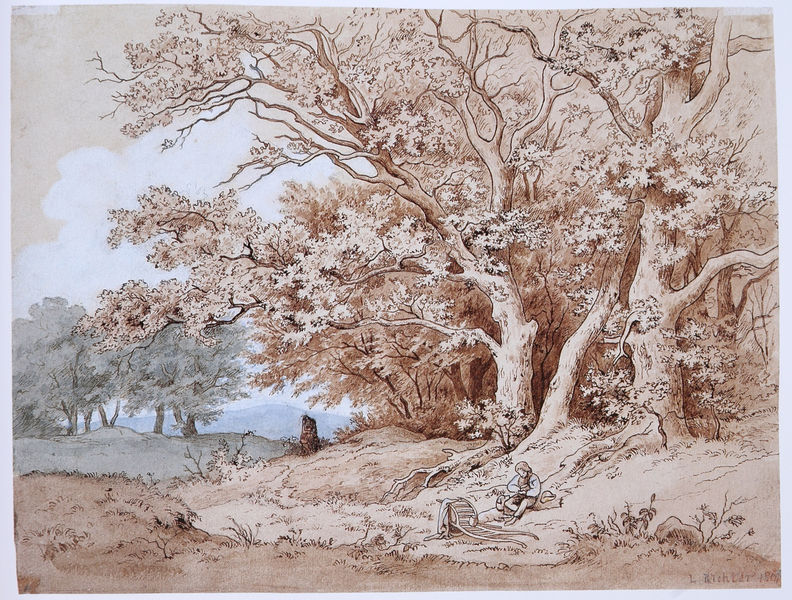
Titel: Der Große Garten bei Dresden
Künstler: Ludwig Richter
Standort: Schweinfurt
Institution: Museum Georg Schäfer
Schlagwörter: baum, berg, blau, blätter, himmel, laub, mann, meer, weiß, wolken, aquarell, bäume, gelb, grün, landschaft, ocker, sitzen, äste, ausschnitt, braun, frau, grau, hintergrund, holz, hut, männer, orange, skizze, strasse, vordergrund, zeichnung, gras, hund, rasen, rot, tuch, weg, wiese, wolke, beige, flasche, hemd, blass, mensch, stein, steine, tragen, signatur, ast, feld, felder, ferne, gräser, horizont, hügel, kalt, natur, stamm, weide, zweige, busch, einsam, pfad, sträucher, wiesen, boden, sitzend, händler, kind, pflanze, pflanzen, krone, rechts, rosa, wald, karren, japan, sommer, papier, ruhe, studie, gepäck, kiepe, kraxe, last, trage, berge, gebirge, hang, hellbraun, grafik, herbst, winter, idylle, pause, rast, ziehen, sepia, handkarren, karre, wagen, böschung, staffage, stämme, wild, essen, sitzt, allein, junge, bauer, waldrand, tusche, knabe, links, wurzel, wälder, lichtung, lithographie, stich, lithografie, koloriert, junger mann, hügelig, wanderer, rinde, mittelalter, hain, eiche, knorrig, schlitten, rucksack, tornister, eichen, kraut, reisender, stumpf, schieben, brotzeit, baumstumpf, knecht, astgabeln, coloriert, gemaelde, auqarelliert, barke, guache, frühlung, hpgel, einsame, idyllle, blaetted, himmle junge, bäume knab esepia, tragkarre